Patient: sex F, age 27
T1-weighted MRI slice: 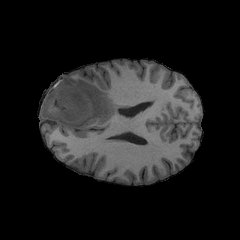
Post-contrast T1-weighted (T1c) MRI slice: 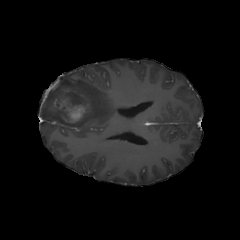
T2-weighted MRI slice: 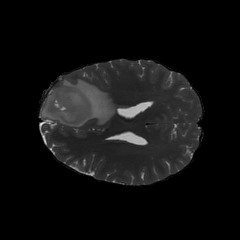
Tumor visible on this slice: yes
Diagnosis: Astrocytoma, IDH-mutant
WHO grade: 4